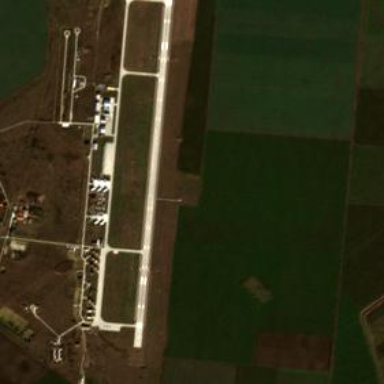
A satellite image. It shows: Military airfield located within aerodrome.